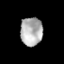
Tissue: lung
Cell type: Epithelial cells
Senescence score: 0.1676
Nuclear area (px): 617
Mean DAPI intensity: 177.776